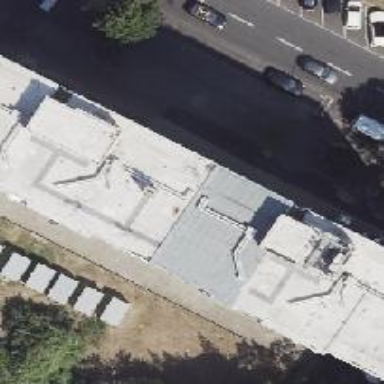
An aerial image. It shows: Flat-roofed apartment building with tar paper roofing material.